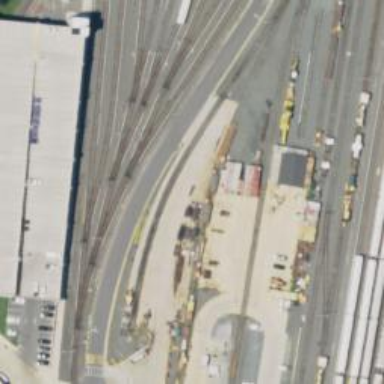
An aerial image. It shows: Yard area with electrified rail tracks.